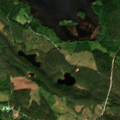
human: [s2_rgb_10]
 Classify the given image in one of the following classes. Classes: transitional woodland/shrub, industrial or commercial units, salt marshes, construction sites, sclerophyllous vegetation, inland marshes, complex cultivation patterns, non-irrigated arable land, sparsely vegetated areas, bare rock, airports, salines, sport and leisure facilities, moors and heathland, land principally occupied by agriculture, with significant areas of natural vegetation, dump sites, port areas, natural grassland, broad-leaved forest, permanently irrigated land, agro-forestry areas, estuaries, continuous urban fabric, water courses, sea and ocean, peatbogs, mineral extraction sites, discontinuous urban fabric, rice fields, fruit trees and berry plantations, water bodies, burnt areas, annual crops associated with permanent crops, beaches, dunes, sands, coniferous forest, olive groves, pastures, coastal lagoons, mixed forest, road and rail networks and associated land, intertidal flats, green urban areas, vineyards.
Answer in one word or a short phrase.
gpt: coniferous forest, mixed forest, water bodies